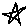
Label: star